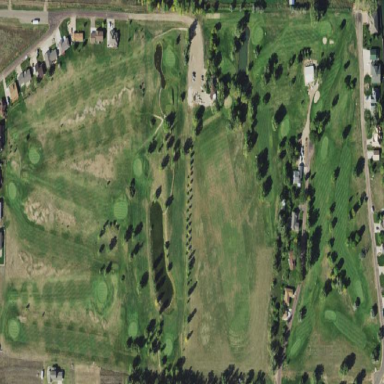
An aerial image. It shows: Golf course surrounded by greenery.